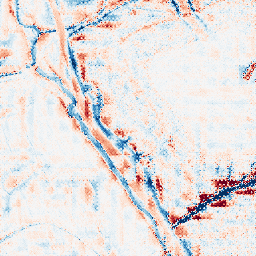
Category: wavelet
Decomposition family: wavelet_reverse_biorthogonal
Decomposition parameters: wavelet: rbio1.3
level: 4
Upsampling method: regularized
Upsampling parameters: scale: 2
lambda_reg: 0.1
Upsampling scale: 2